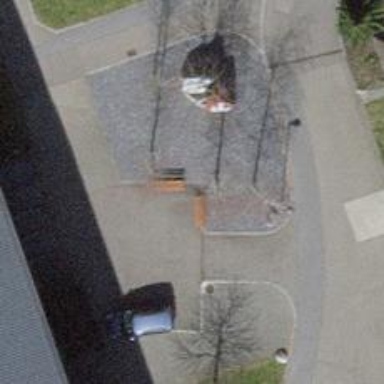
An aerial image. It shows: Red bench.